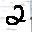
Label: 2